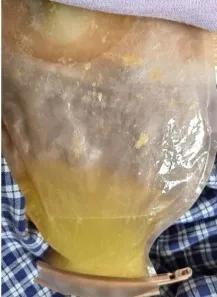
The stool traits before and after treatment with ustekinumab. (A) The yellowish watery excreta before treatment.
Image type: medical_photograph (skin_photograph)